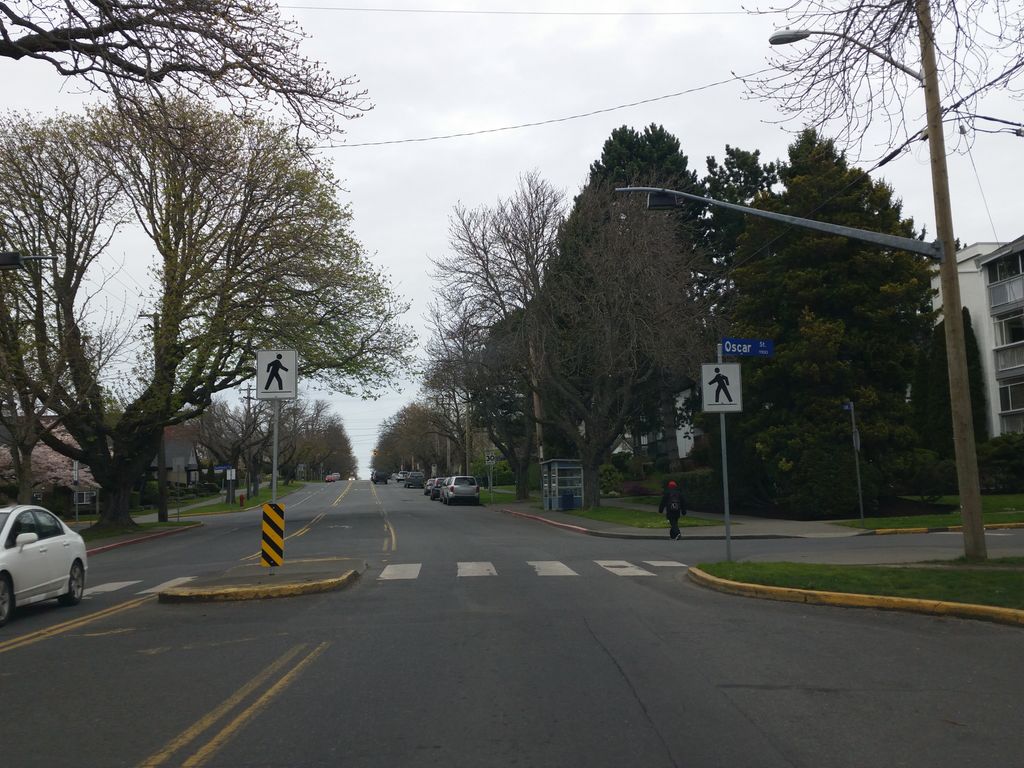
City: victoria